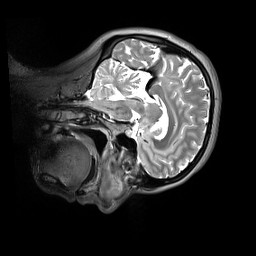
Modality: T2w
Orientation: sagittal
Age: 27
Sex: female
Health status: healthy
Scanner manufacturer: siemens
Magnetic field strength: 3 T
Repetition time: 3.2 s
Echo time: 0.412 s